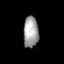
Tissue: prostate
Cell type: T cells
Senescence score: 0.333
Nuclear area (px): 454
Mean DAPI intensity: 161.26